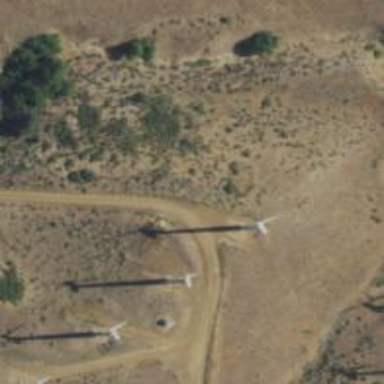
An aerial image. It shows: Wind power generator employing wind turbines.